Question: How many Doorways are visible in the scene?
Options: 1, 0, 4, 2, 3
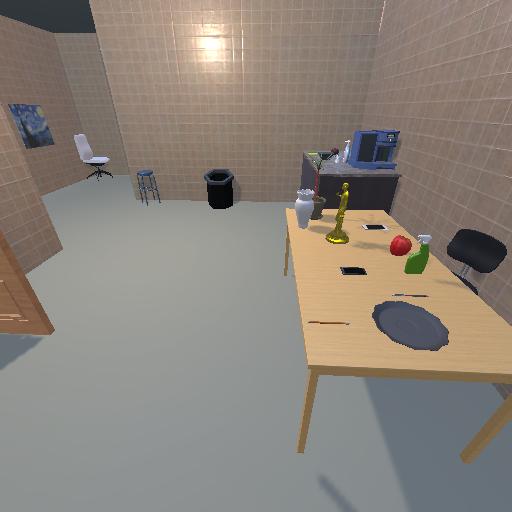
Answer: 1